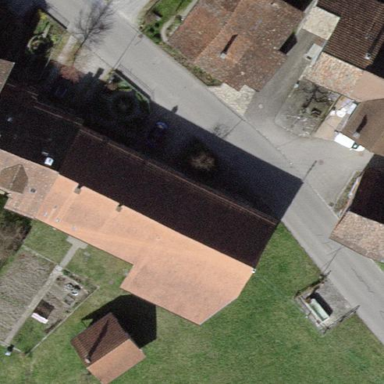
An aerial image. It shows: Terrace building with gabled roof.